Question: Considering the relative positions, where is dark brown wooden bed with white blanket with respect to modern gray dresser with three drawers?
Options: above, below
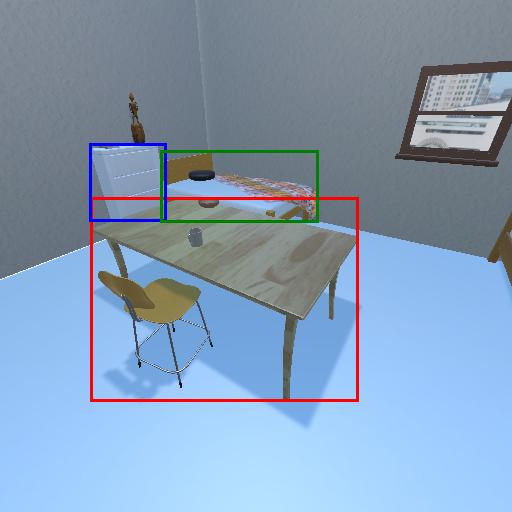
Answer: above